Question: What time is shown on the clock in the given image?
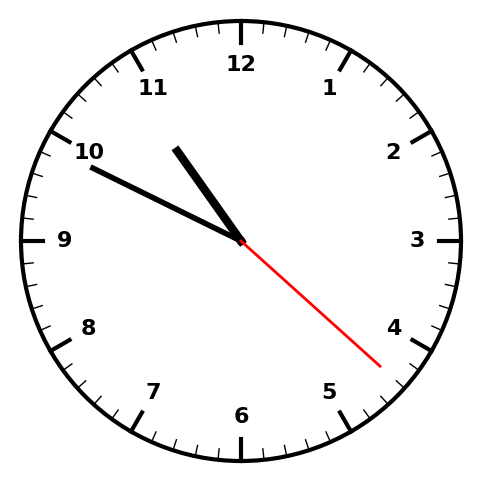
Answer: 10:49:22